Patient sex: M
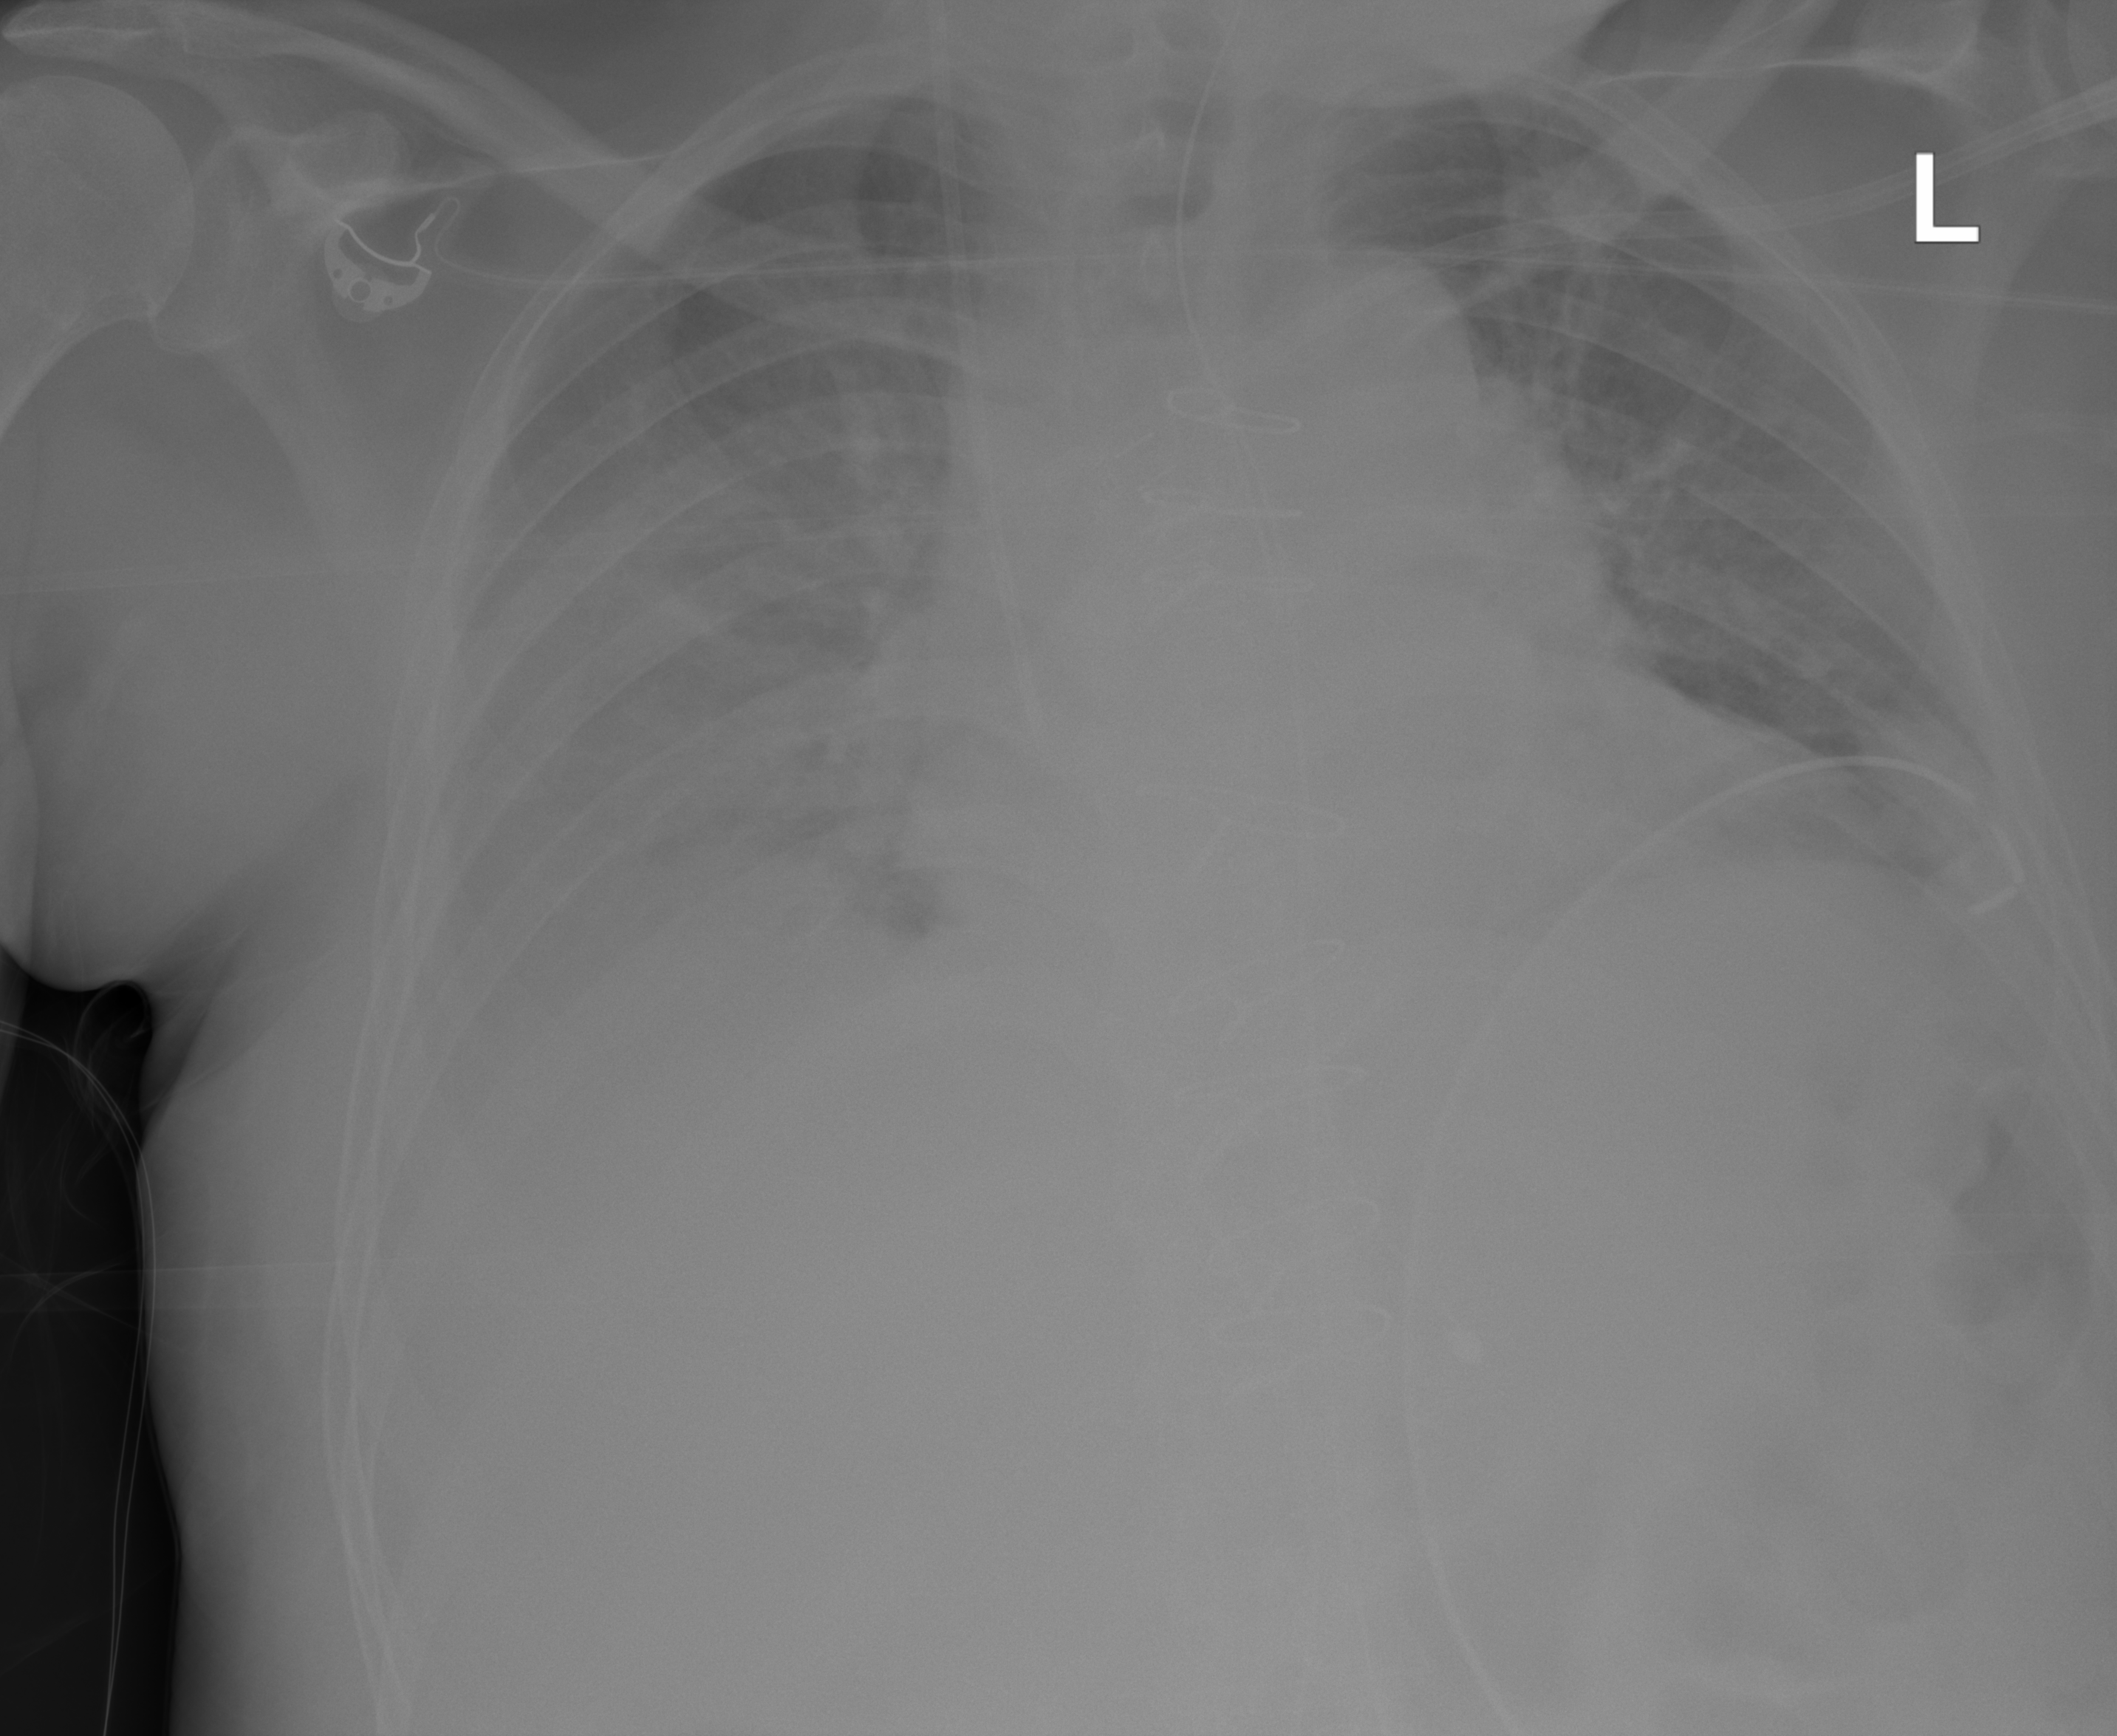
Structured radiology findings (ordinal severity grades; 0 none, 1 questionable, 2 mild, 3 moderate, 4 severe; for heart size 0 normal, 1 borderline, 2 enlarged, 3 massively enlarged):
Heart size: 2
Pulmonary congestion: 2
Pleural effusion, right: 3
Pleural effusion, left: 2
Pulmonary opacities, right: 0
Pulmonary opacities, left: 0
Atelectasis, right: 2
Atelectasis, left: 2